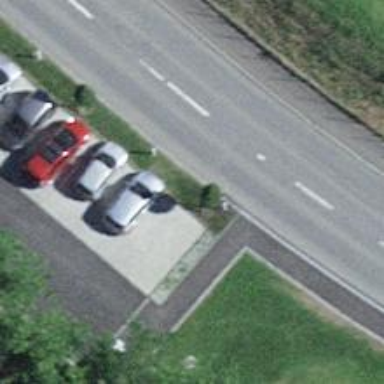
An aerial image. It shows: Charging station.